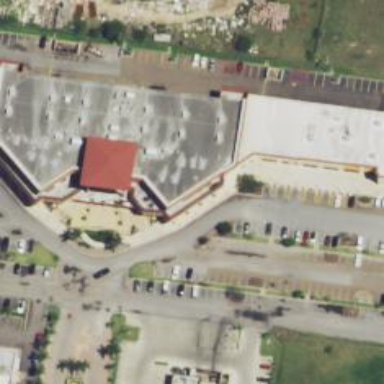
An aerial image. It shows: Cinema building.